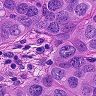
Metastatic tissue present: yes